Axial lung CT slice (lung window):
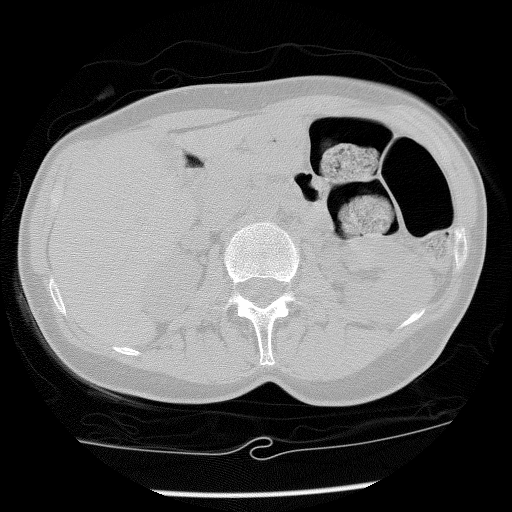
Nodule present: no